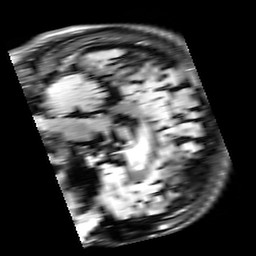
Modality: FLAIR
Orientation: sagittal
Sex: male
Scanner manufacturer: siemens
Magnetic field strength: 3 T
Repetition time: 10 s
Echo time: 0.09 s